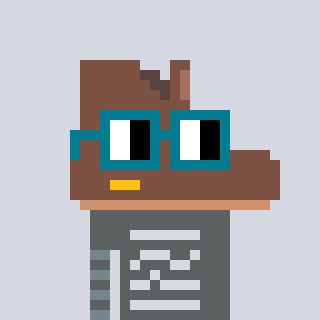
a pixel art character with square dark green glasses, a boot-shaped head and a green-colored body on a cool background